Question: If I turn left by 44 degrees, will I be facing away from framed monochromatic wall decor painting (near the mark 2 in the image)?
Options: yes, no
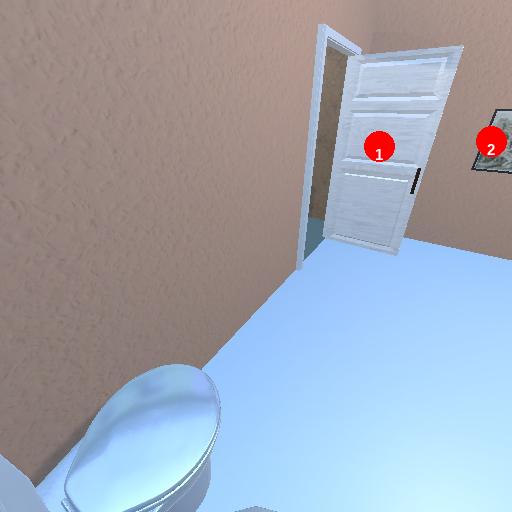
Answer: yes